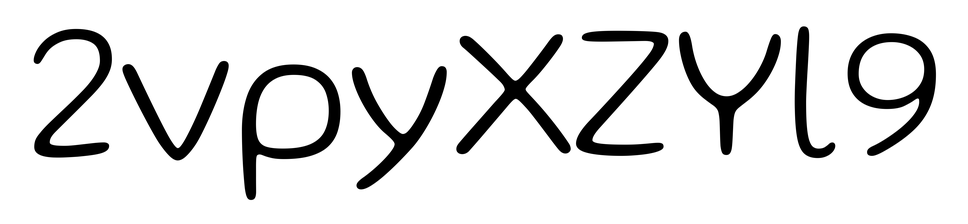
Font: Gluten_ExtraLight